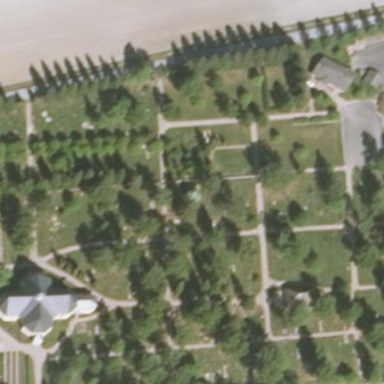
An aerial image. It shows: Grave yard.